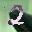
Label: 2